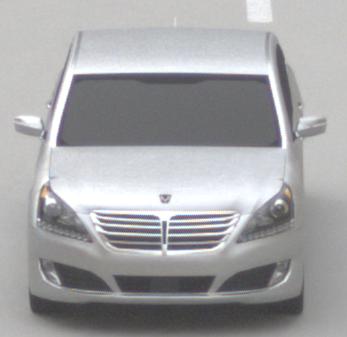
Make: Hyundai
Model: Equus
Detailed model: Gen. 2 VI
Model produced from: 2009
Model produced until: 2016
Doors: 4
Color: white
Road condition: dry road
Daytime: morning or afternoon
Contrast: low contrast